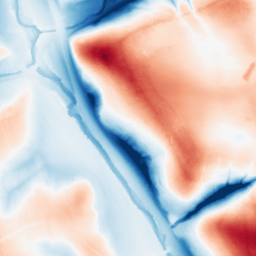
Category: trend_removal
Decomposition family: local_polynomial
Decomposition parameters: window_size: 101
degree: 2
Upsampling method: quadratic
Upsampling parameters: scale: 4
Upsampling scale: 4